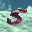
Label: 5